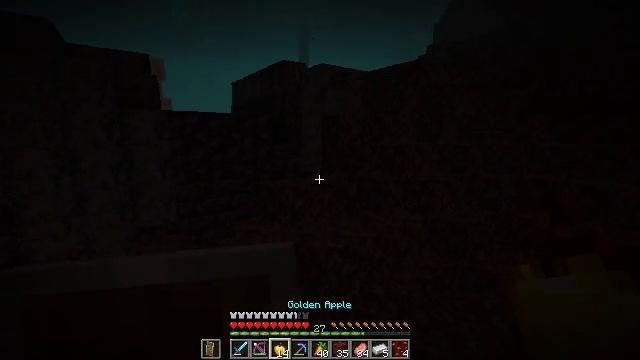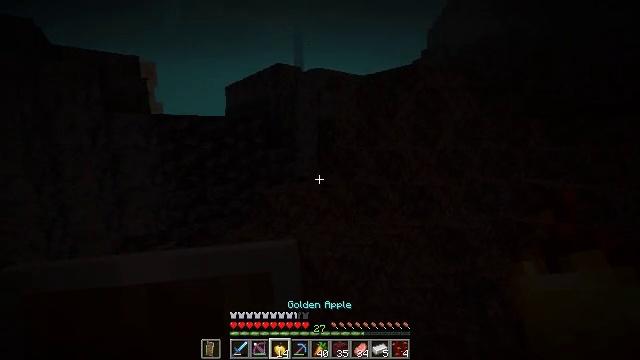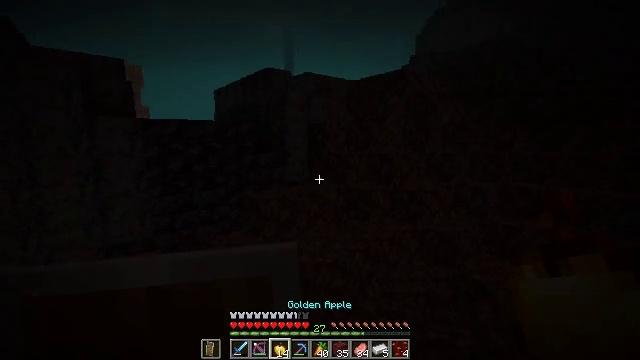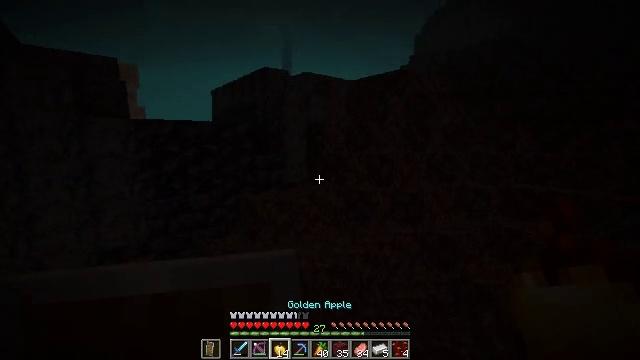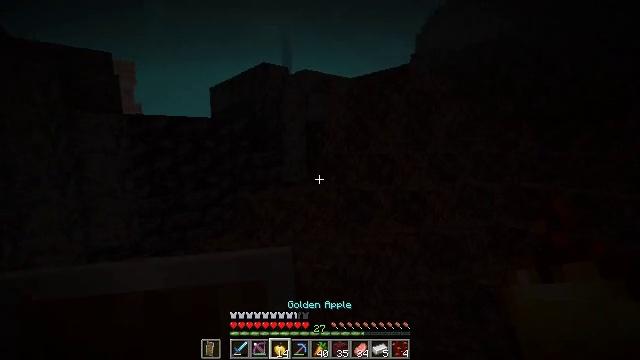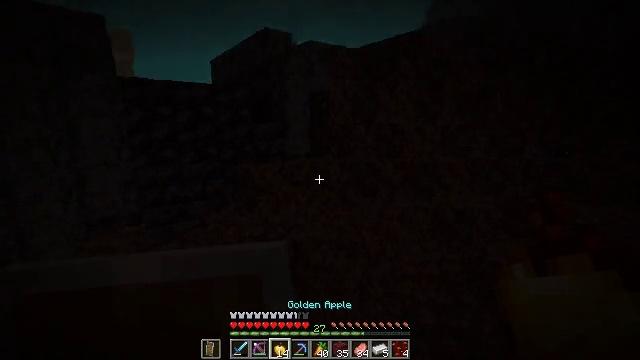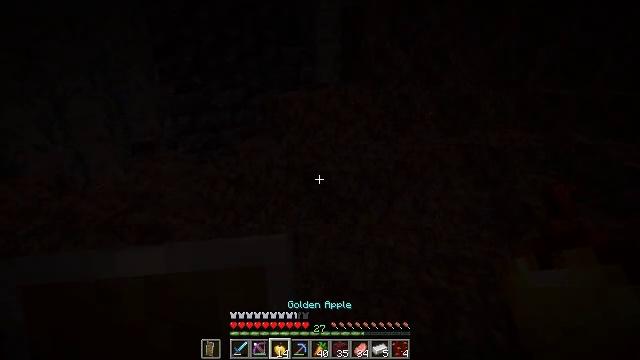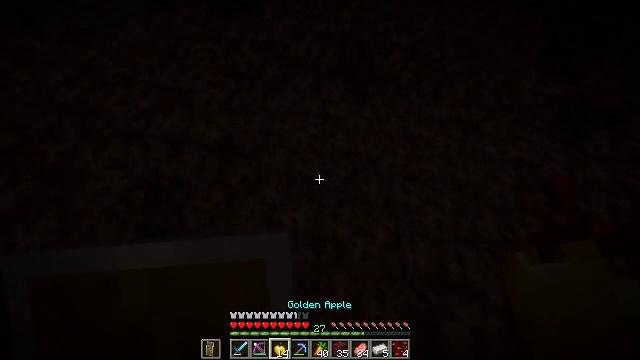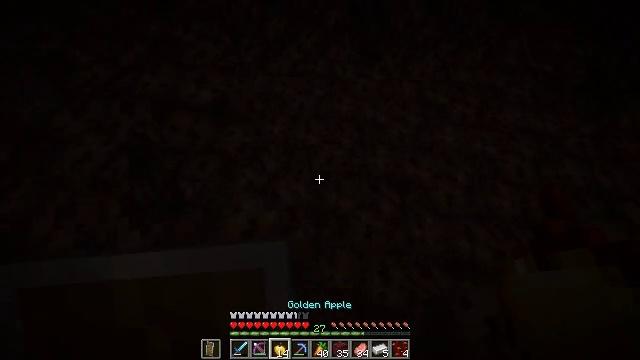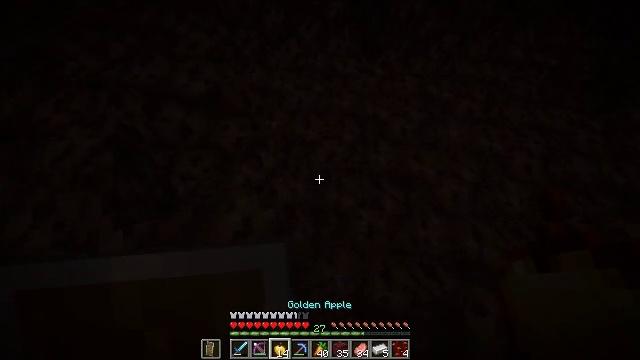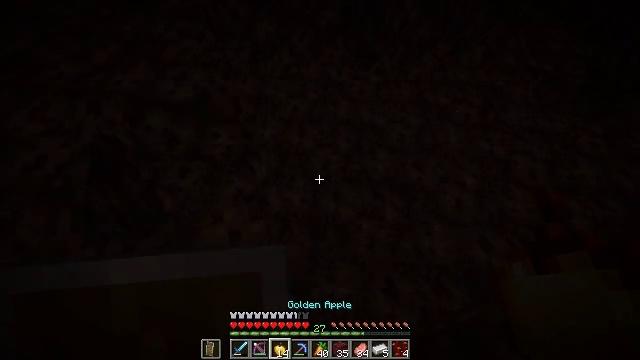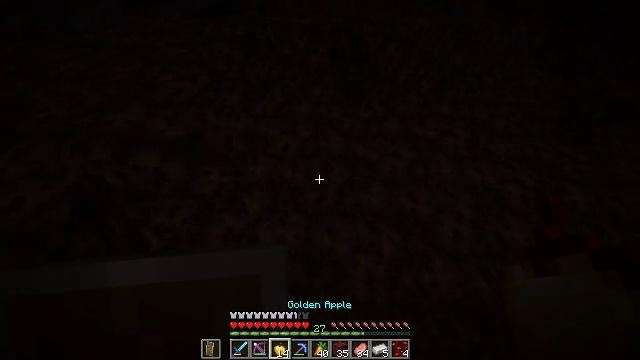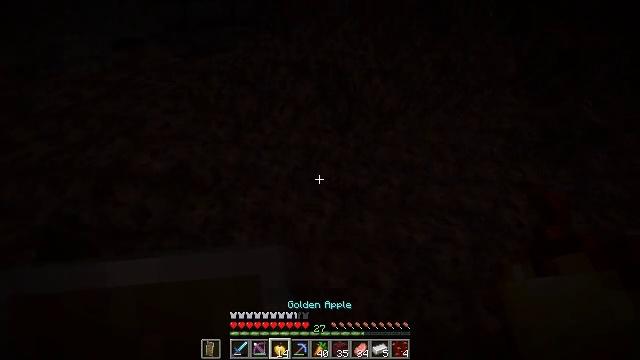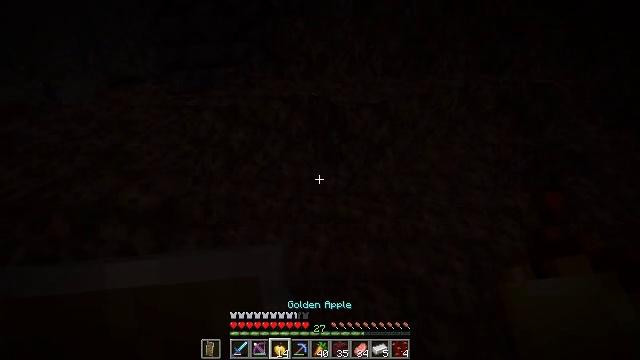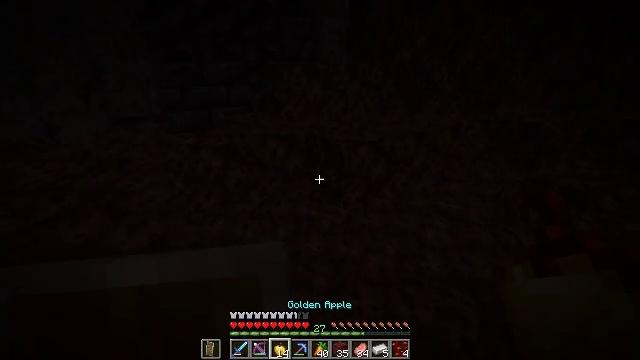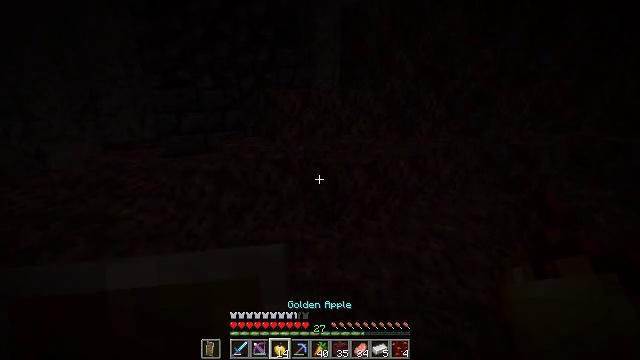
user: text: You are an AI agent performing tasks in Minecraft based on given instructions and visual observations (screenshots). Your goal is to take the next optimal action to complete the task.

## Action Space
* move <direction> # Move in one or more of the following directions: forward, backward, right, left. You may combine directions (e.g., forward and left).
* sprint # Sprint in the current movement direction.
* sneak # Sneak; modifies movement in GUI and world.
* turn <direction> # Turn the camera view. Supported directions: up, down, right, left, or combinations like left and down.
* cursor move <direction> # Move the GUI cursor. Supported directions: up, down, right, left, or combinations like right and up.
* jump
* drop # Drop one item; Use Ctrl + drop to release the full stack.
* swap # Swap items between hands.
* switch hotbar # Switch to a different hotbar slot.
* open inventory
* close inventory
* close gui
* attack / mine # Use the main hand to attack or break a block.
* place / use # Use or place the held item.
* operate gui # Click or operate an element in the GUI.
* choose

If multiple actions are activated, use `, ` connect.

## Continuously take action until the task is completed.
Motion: motion action
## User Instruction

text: Break the basalt block.
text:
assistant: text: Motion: move forward, turn right and up
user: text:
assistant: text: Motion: move forward, turn right
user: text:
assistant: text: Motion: move forward
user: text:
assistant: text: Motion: move forward
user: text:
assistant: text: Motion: move forward, turn left and down
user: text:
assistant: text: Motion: move forward, turn left and down
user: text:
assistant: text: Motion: move forward, turn left and down
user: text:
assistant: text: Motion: move forward, sneak, turn left and down
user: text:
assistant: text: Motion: move forward, sneak
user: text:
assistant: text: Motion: move forward, sneak, turn right and up
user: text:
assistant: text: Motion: move forward, sneak, turn right and up
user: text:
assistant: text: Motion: move forward, sneak, turn right and up
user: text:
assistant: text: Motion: move forward, sneak, turn right and up
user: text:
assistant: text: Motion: move forward, sneak, turn up
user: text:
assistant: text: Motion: move forward, sneak, turn right and up
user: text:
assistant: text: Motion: move forward, sneak, turn up
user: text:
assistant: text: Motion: move forward, sneak, turn up
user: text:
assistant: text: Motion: move forward
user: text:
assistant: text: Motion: move forward
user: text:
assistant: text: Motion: move forward
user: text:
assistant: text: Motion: move forward
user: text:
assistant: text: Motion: move forward, switch to hotbar 4
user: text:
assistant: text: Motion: move forward, turn up, switch to hotbar 4
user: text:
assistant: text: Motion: move forward, turn up, switch to hotbar 4
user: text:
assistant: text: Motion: move forward, turn up
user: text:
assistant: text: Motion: move forward
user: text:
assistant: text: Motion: move forward
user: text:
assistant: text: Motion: move forward
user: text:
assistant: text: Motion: move forward
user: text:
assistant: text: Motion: move forward